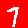
Digit: 7